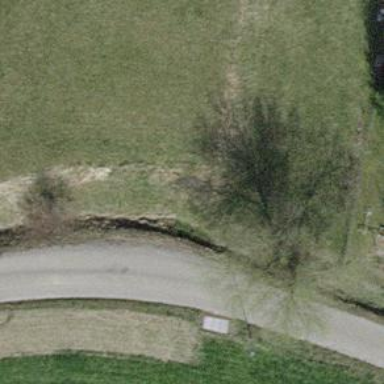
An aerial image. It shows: Ditch serving as waterway.